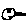
Label: bird